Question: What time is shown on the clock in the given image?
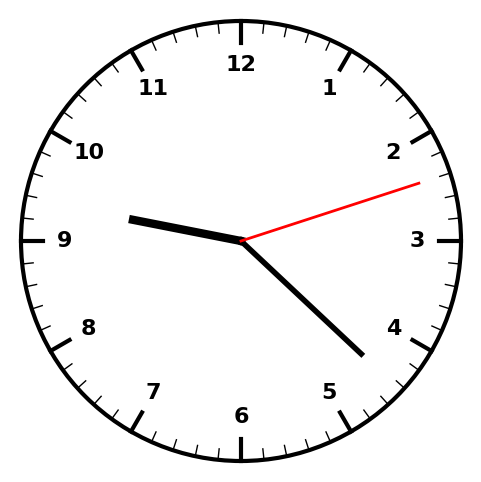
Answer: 09:22:12